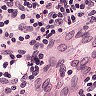
Metastatic tissue present: no